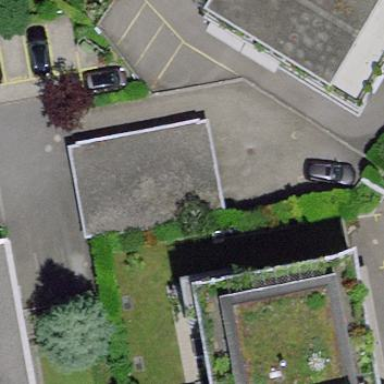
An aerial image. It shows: Group of garages.